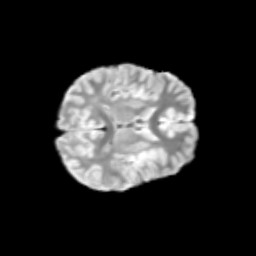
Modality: T2w
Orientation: axial
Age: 11
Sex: male
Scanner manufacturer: siemens
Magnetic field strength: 3 T
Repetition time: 3.8 s
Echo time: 0.07 s